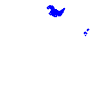
Particle: electron